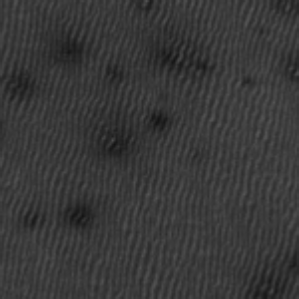
Label: frost